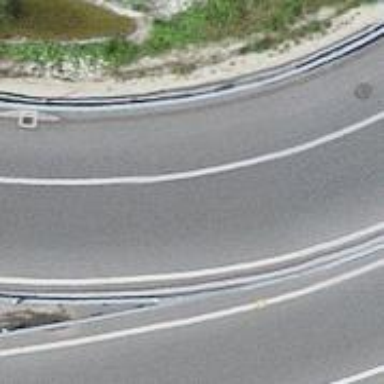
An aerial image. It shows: Asphalt motorway link with embankment.